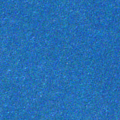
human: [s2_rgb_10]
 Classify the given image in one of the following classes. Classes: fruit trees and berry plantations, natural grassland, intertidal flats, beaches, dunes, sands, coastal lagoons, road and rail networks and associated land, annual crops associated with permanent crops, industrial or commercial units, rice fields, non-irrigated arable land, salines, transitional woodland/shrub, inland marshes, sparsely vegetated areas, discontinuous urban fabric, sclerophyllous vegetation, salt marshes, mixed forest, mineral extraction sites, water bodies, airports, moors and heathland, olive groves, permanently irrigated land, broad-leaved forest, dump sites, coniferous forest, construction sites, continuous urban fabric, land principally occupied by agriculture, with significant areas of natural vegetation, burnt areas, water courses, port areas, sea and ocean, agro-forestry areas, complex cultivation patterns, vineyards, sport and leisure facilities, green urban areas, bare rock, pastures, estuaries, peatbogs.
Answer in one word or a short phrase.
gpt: sea and ocean